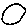
Label: circle